Question: I'm looking to parallelize bucket sort as an exercise. I am sorting integers lexiographically.
The motivation is, this is my first time doing any form of parallel programming. I'm trying to learn about the different ways of doing it, advantages/disadvantages.
E.g. {1,6,2,6778,8,2,43,52,23} -> [1 2 2 23 43 52 6 6778 8]
There are 3 steps to the task:
Initialize 9 vectors, 1 for each final bucket.
1) sort a chunk into buckets. This step parallelized by giving each thread a portion of the data.
2) sort each bucket into lexicographic order
3) concat all buckets
Visualization of the sort:

I'm considering either dividing up all those tasks into jobs for 2 different functions, a bucketize function and a sort_bucket function then feeding them into a thread pool.
Alternatively create futures of the functions and wait at the end of each step. Wait for all futures to return at the end of step 1, then create futures of sort_bucket in step 2 and join them.
Can anyone provide any opinions on these methods?
CPU utilization:
I can be sure that in the threadpool version I am using the appropirate number of threads as regards to available processors. In futures, they would be scheduled appropriately by the OS?
Are there other ways I've missed out on? I'm trying to learn so would like to compare all the possible methods of doing this.
Thanks!
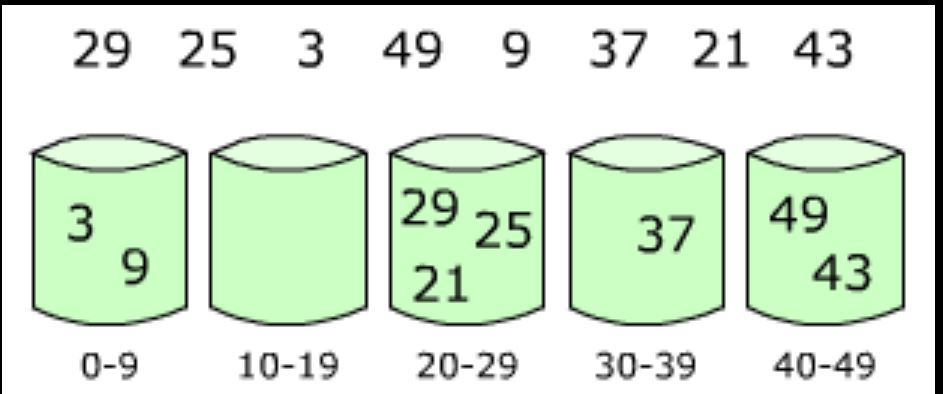
Answer: You could sort subsequences of the initial array (in parallel, so in different threads) then merge them.
BTW the overhead is not negligible. You probably need to get an initial array of many dozen of thousands to observe a gain in parallelisation, and you are likely to sometimes observe some loss (e.g. with a too small initial array).
And for a first multi-threaded project, I'll rather suggest having a (nearly) fixed small set of threads (at most a dozen of them, assuming your computer has 8 cores). So both thread pools and futures are IMHO too complex for that.
Threads are heavy and expensive. They need at least a call stack (of a megabyte) each, and actually much more.
Don't forget synchronization (e.g. with mutexes).
This is a <URL> that you could adapt to C++ threads.